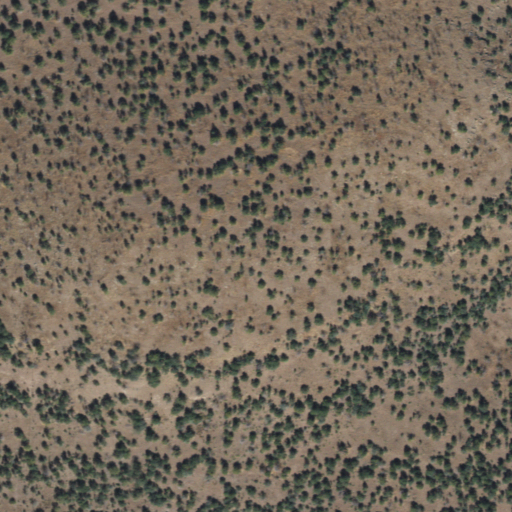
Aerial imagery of mountain in Arizona named N O Bar Mesa containing evergreen forest and shrub